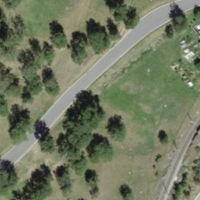
EUNIS habitat code: 23
Species observed at this site:
Linaria vulgaris